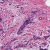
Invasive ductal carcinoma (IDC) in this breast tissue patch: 0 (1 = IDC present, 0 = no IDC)